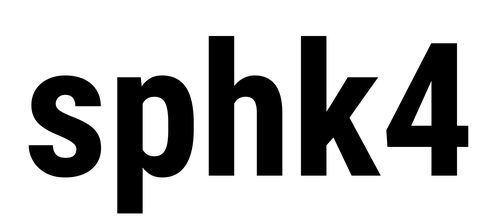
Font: Roboto_Condensed_Bold